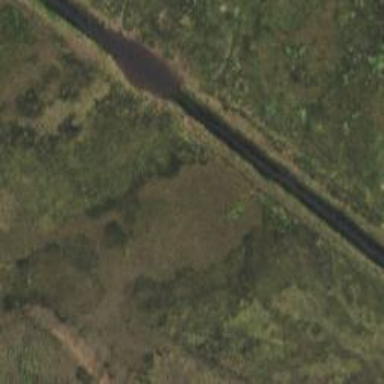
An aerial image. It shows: Canal.